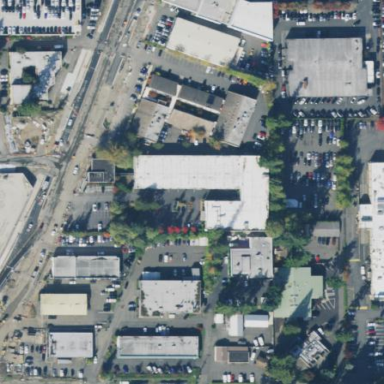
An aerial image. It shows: Commercial area.